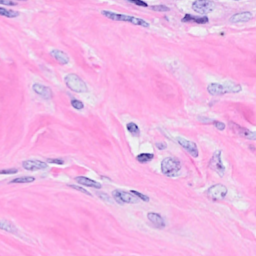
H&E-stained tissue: Breast